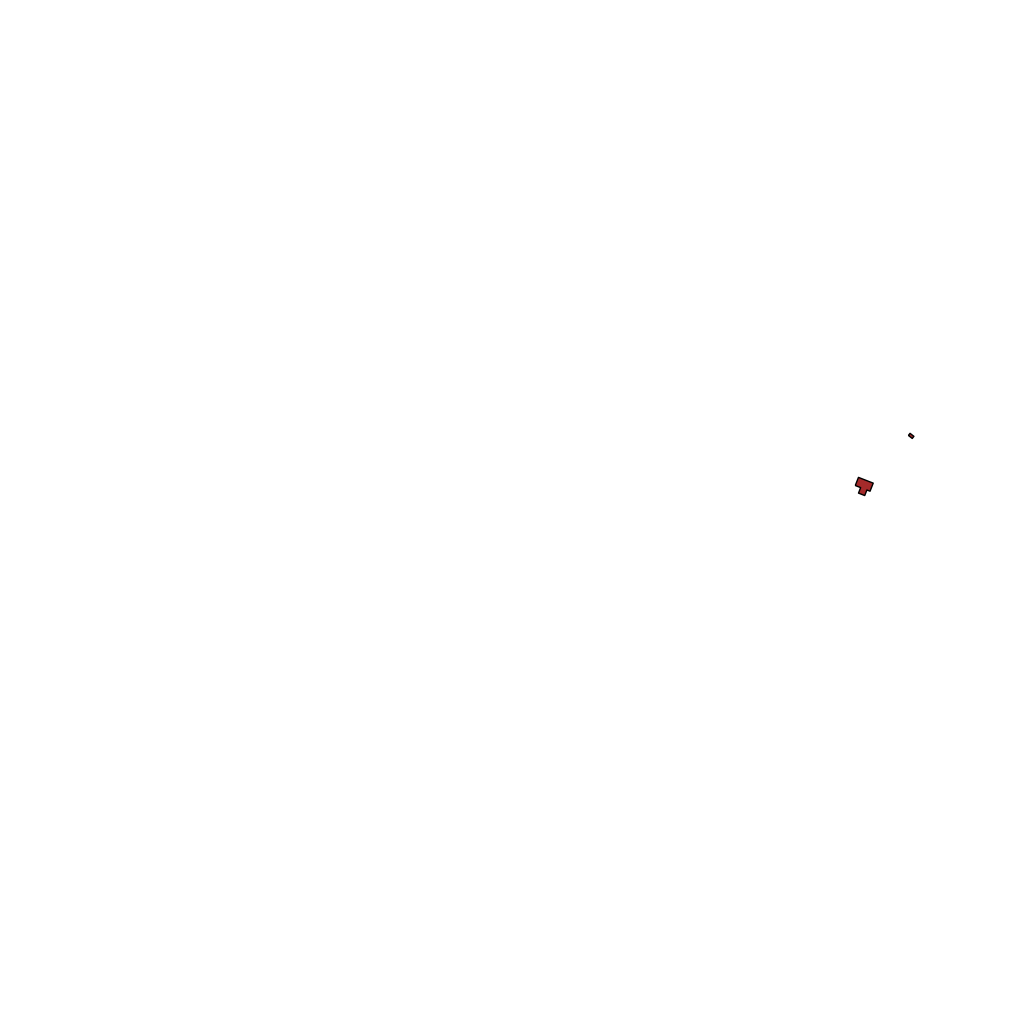
Tags: overhead vector_map, recreation, special, individual_rise, density_1, Facility, 1.0 km²